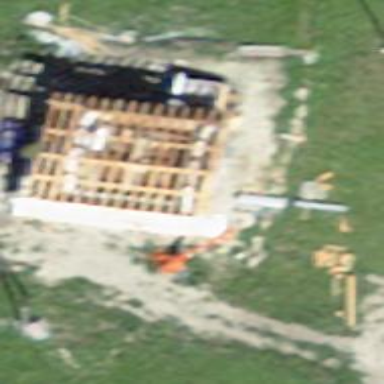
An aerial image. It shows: Stable.